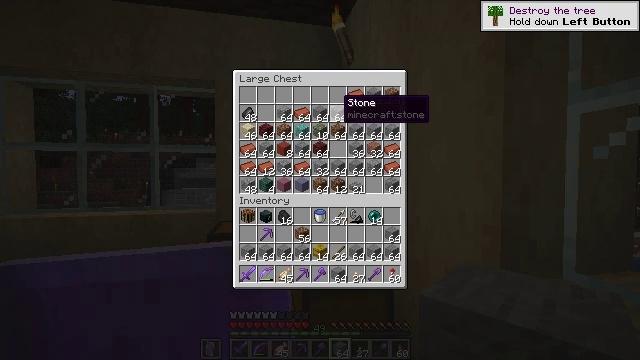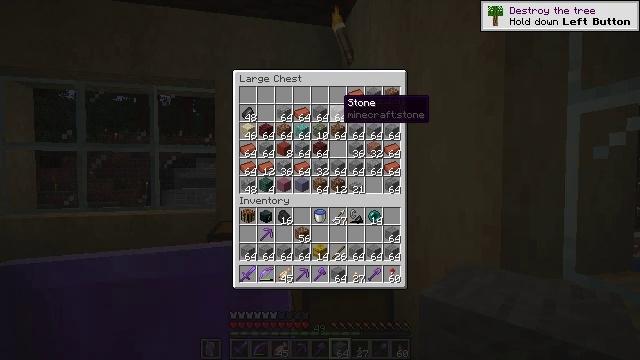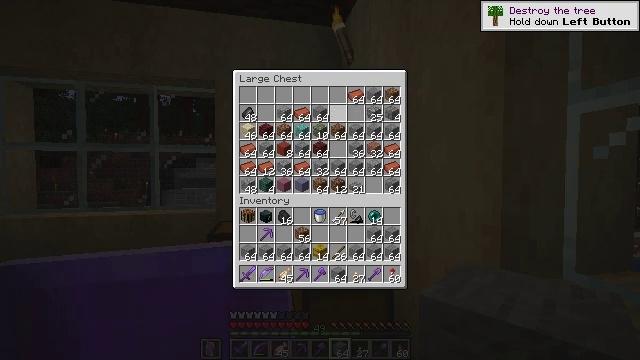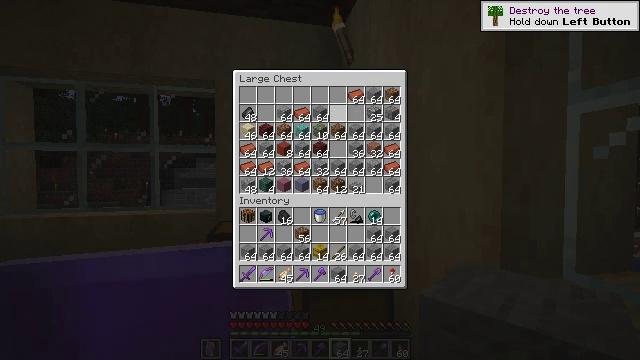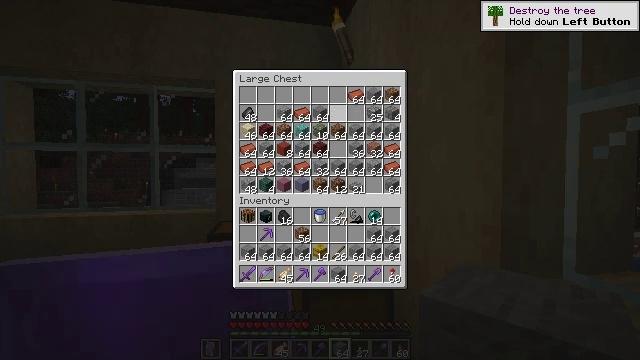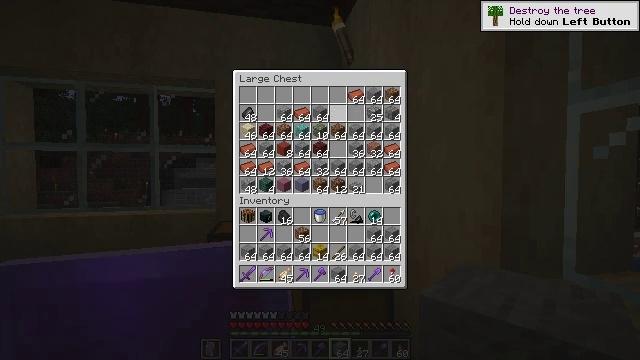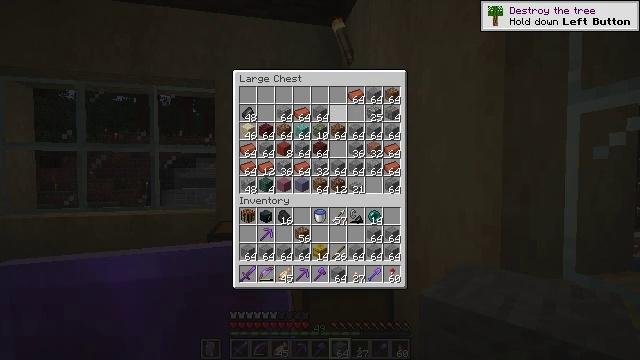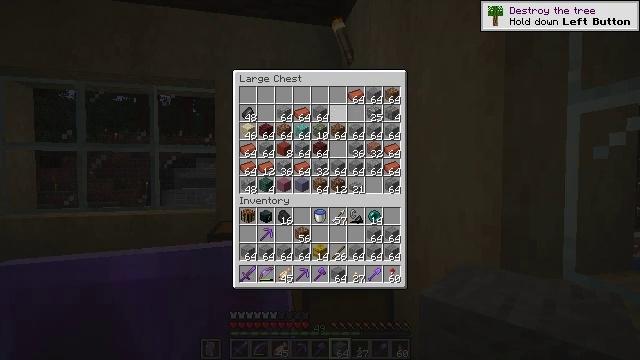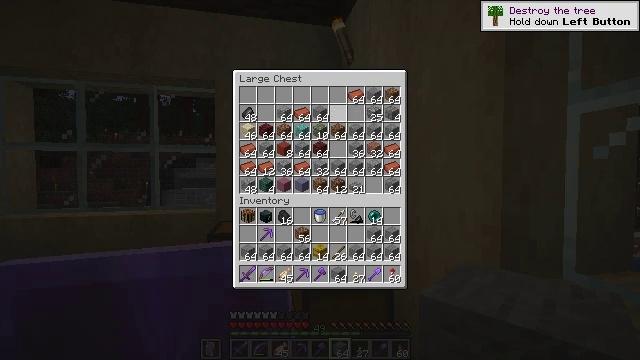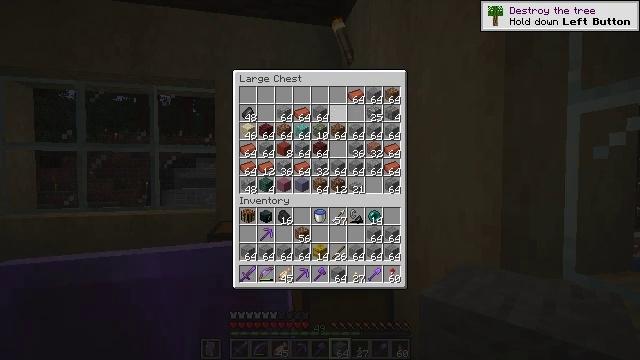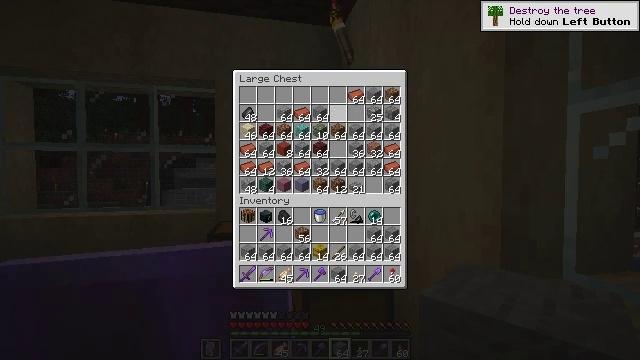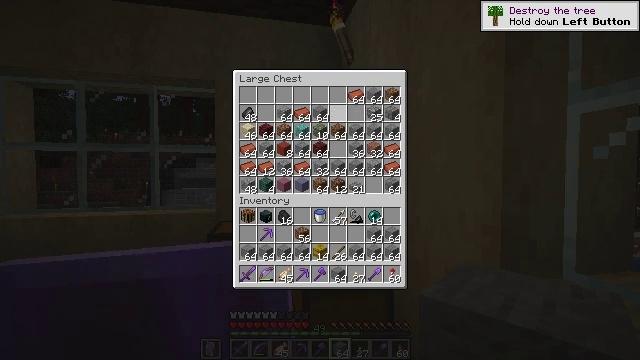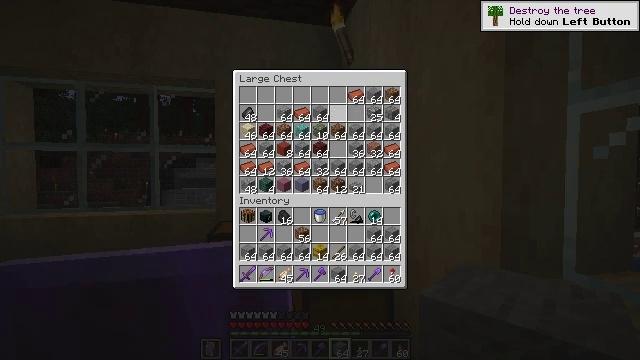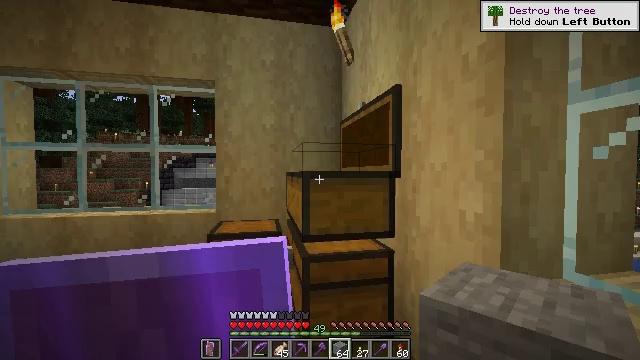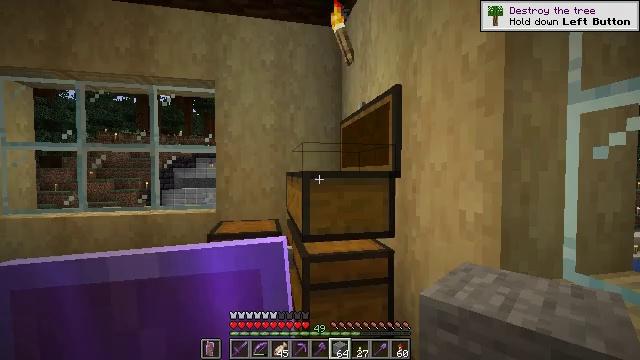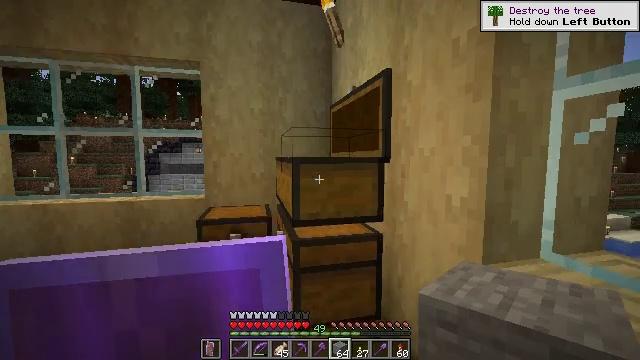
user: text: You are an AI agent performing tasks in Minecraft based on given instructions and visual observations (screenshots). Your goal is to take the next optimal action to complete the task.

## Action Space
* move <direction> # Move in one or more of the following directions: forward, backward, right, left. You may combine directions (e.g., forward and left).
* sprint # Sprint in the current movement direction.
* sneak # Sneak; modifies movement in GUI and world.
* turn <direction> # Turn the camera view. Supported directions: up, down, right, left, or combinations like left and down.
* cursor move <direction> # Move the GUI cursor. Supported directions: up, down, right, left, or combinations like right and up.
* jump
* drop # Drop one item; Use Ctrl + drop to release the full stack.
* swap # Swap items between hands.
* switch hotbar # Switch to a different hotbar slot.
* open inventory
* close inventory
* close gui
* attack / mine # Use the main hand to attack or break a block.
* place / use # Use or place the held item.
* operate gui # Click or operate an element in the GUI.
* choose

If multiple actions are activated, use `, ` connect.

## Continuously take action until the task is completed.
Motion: motion action
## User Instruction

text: Craft a stone button using one stone block.
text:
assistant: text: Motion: sneak
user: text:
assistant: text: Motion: sneak, operate gui
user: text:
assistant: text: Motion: sneak, operate gui
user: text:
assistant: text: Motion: sneak
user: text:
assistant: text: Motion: sneak
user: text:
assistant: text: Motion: sneak
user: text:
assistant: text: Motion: sneak
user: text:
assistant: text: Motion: no_op
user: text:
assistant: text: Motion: no_op
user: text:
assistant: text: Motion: no_op
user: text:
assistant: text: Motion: no_op
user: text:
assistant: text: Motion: no_op
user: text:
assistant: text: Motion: no_op
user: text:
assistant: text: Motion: close gui
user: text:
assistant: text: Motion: turn right and down
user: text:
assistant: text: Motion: turn right and down
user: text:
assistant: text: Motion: turn right and down
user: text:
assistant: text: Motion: turn right and down
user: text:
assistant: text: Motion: move right, turn down
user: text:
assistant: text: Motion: move right
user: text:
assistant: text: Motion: move right
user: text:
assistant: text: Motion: move right, turn left and down
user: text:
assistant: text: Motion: move right, turn left and down
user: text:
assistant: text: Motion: move right, turn left and down
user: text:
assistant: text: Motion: move right, turn left and down
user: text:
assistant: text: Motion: move right, turn left and down
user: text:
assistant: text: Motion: move right, turn left
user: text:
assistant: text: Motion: move right, turn left and up
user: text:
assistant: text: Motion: turn left and up
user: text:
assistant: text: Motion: move right